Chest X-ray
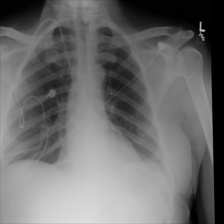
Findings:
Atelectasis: positive
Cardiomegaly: negative
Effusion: negative
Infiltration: negative
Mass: negative
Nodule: negative
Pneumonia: negative
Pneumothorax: negative
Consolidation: negative
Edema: negative
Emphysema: negative
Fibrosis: negative
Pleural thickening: negative
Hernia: negative